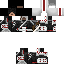
A male human skin with dark skin, wearing brown helmet dressed in a blue hoodie and black pants, featuring a closed mouth.